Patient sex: M
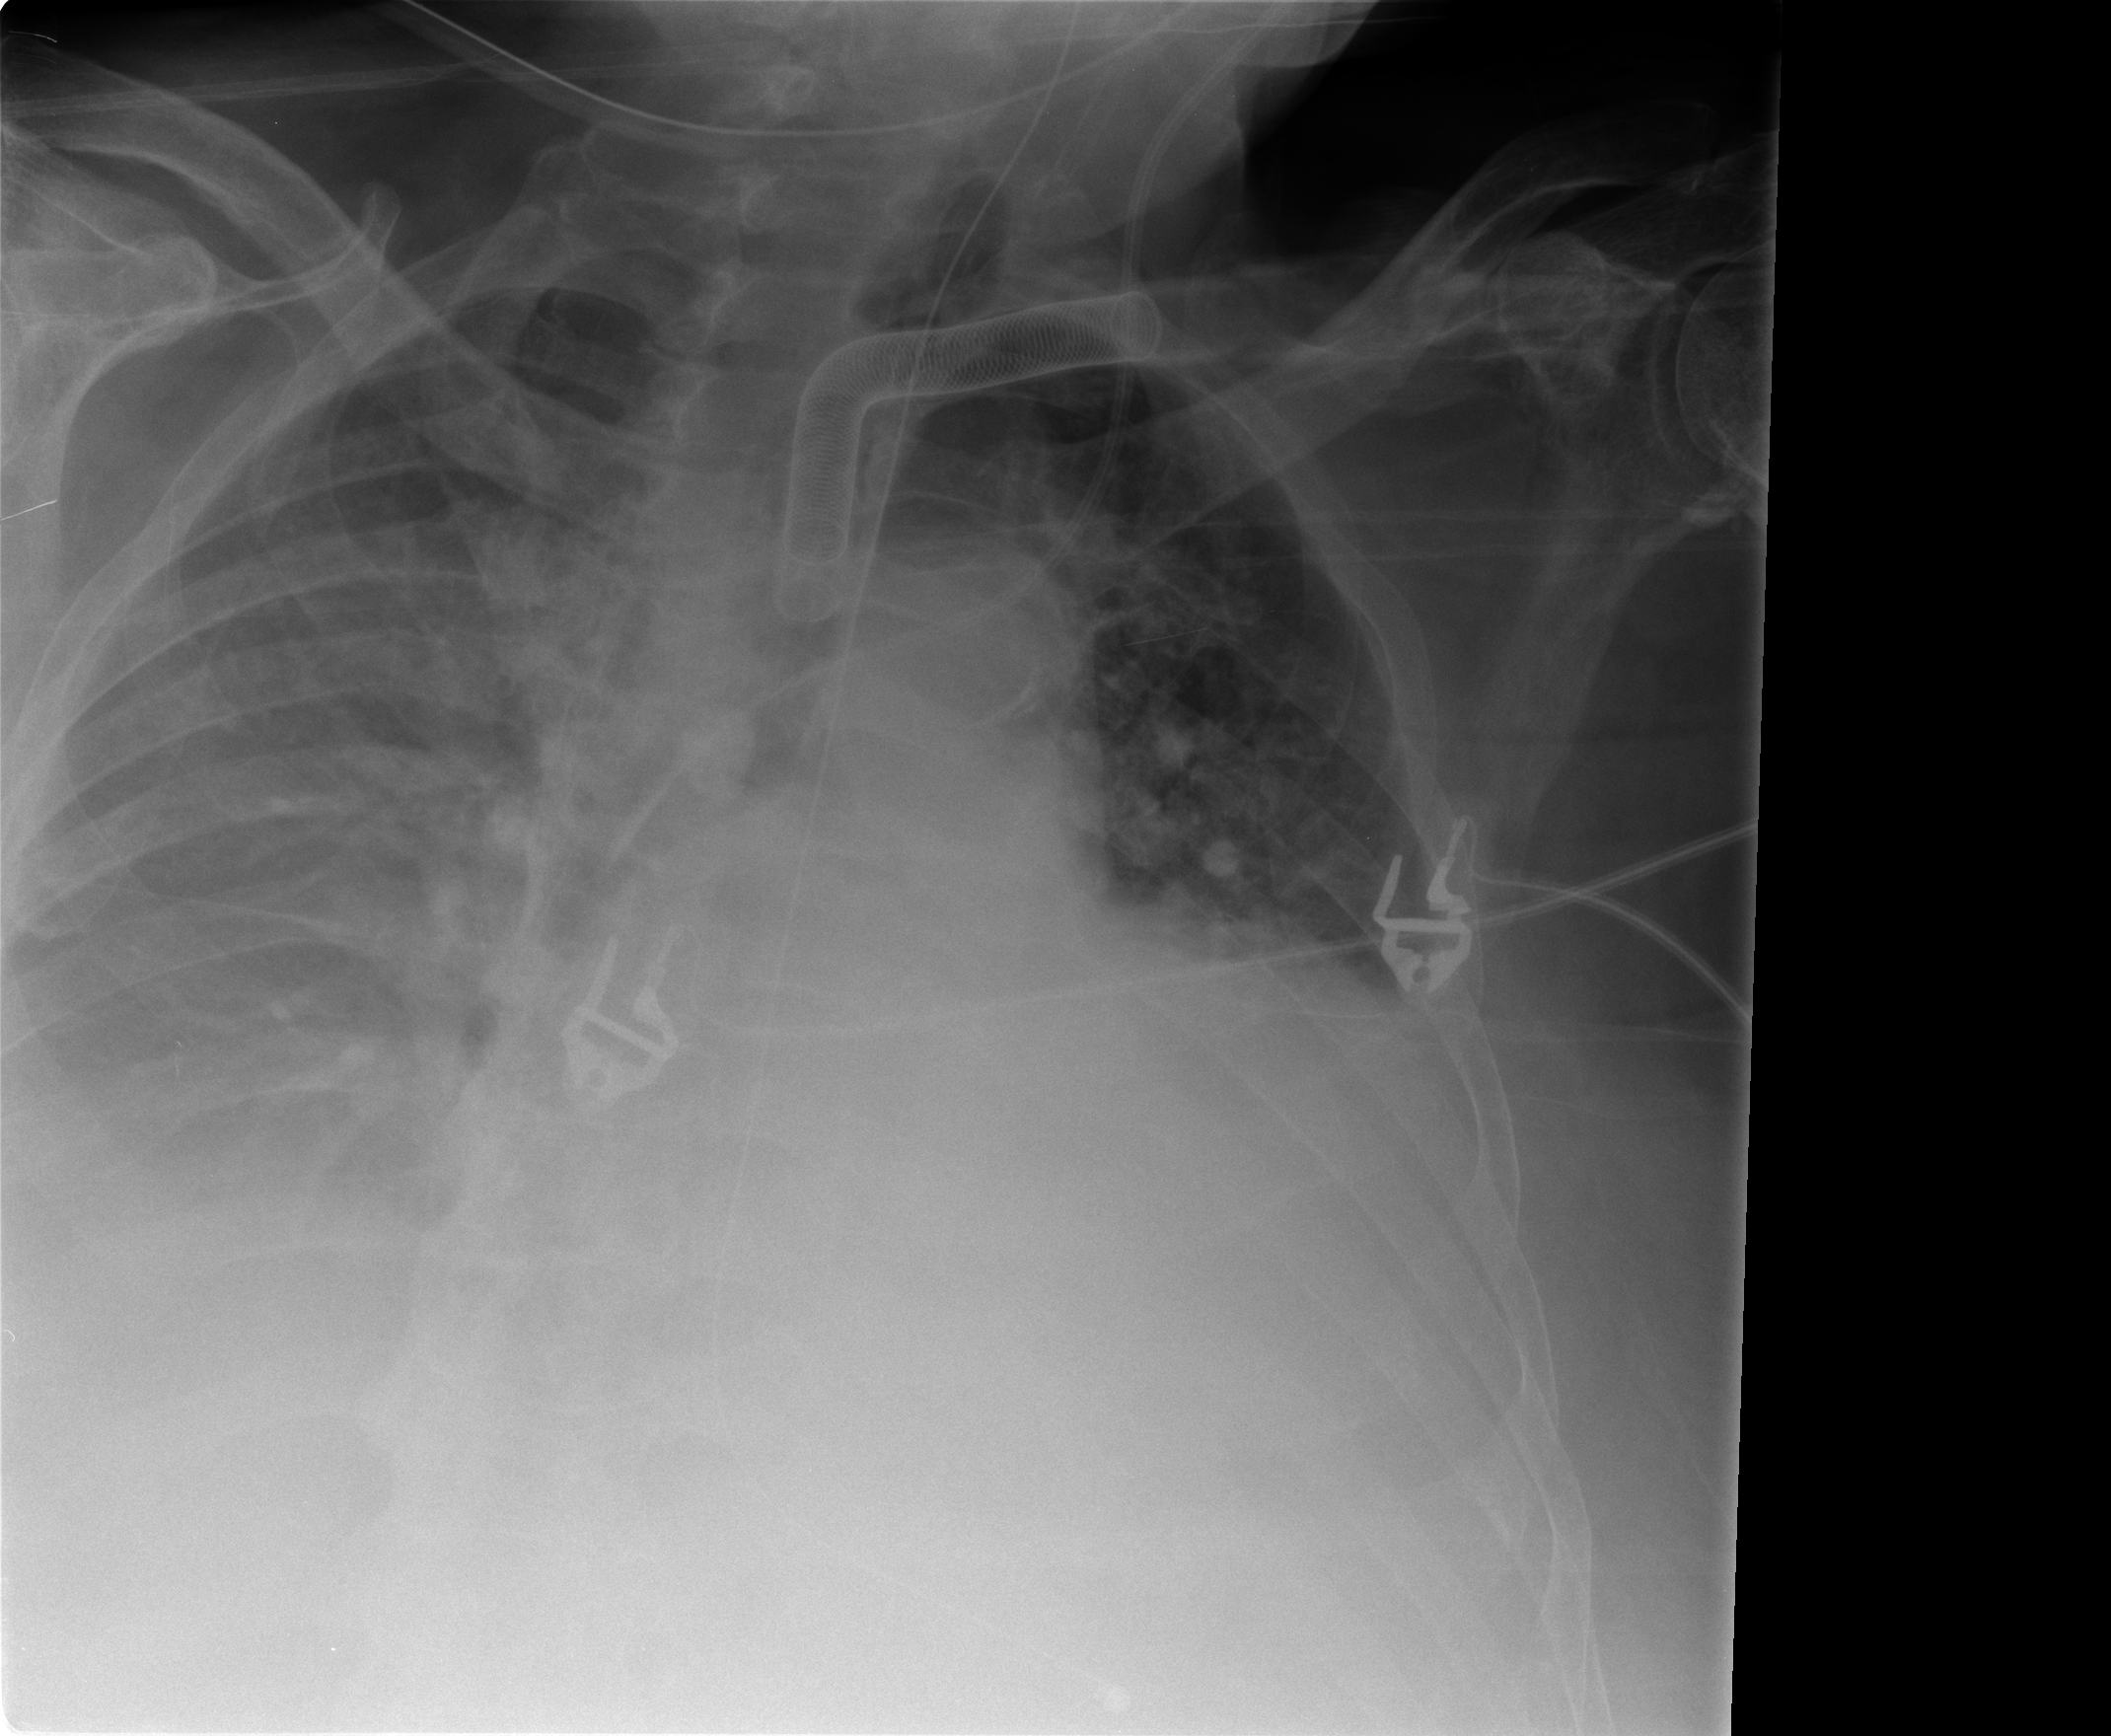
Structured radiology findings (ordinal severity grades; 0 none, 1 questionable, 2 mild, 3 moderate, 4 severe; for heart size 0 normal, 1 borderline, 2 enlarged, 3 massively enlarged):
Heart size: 2
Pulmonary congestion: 2
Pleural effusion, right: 3
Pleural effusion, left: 2
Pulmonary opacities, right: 1
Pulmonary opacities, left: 0
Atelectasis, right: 2
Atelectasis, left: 2